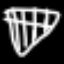
Label: diamond